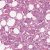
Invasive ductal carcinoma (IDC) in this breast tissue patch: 1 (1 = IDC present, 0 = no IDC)